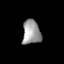
Tissue: lung
Cell type: Epithelial cells
Senescence score: 0.5762
Nuclear area (px): 436
Mean DAPI intensity: 153.911